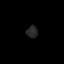
Tissue: lung
Cell type: T cells
Senescence score: 0.2271
Nuclear area (px): 131
Mean DAPI intensity: 39.725